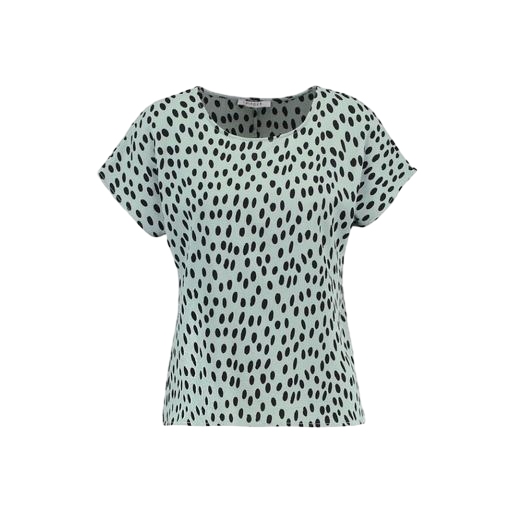
blue animal-print t-shirt only macy, blue printed contrast t-shirt only macy, blue plus size printed t-shirt only macy, white background